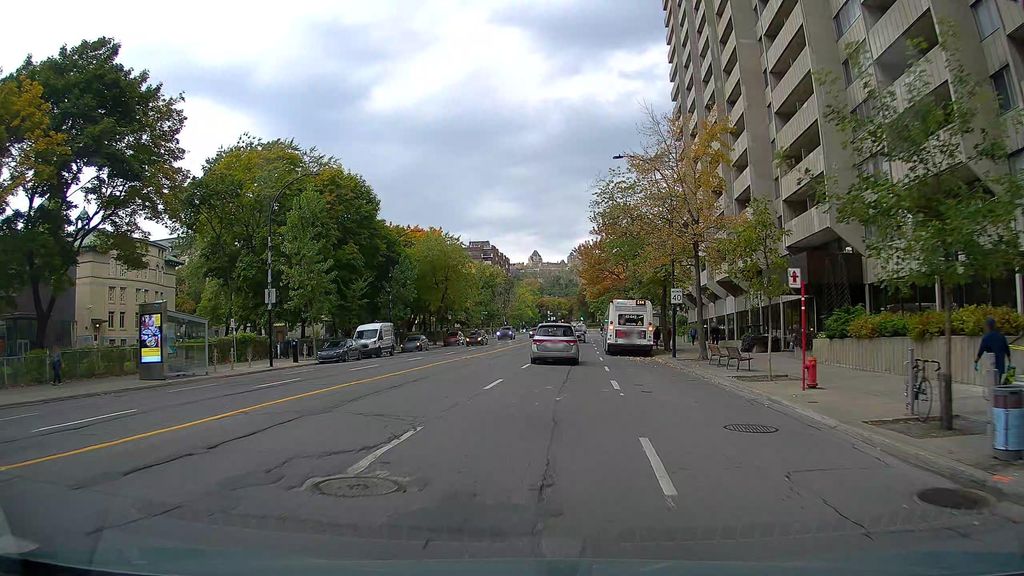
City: montreal